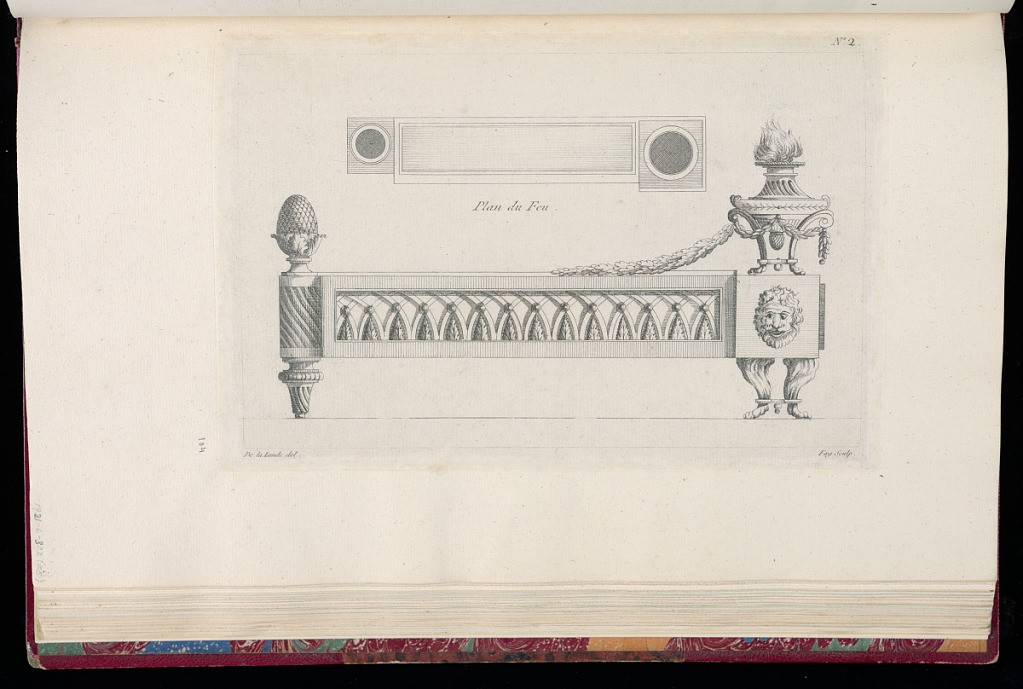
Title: Design for an Andiron
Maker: Richard de Lalonde, French, active 1780–96
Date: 1780-1789
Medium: Etching on off-white laid paper
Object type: Print
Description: Elevation and plan of an andiron decorated with ornament motifs including pine cone, spiral fluting, acanthus leaf, mascaron, garland, urn, and claw feet. The plate is signed and numbered.